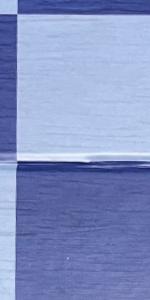
Label: Empty